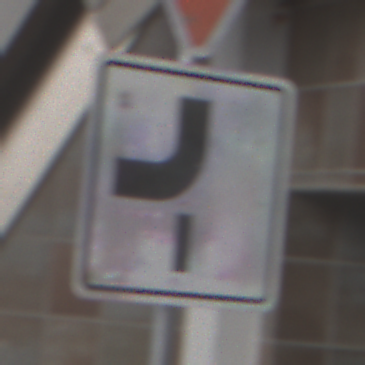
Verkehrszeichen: VerlaufVorfahrtsstrasse7
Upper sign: VorfahrtGewaehren
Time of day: MorningAfternoon
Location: Roofed (Urban)
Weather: PartlyCloudy
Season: NotSpecified
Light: Natural